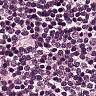
Metastatic tissue present: no